Question: In Sheet 1
[
values of 1 2 under the heading 'A' 'B' are given in the
Sheet 2
<URL>
under heading 'y'
I want to find value of 'X' using formula 1-2 whose value are given in the
Sheet 2
As you can see values are 1=0, 2=0, 3=175, 4=175, 5=258 and so on
Under the Sheet 1 <URL> to calculate under
heading X
cell 1 is 2-1 values are 0-0 so result would be =0
cell 1 is 5-2 values are 258-0 so result would be =258
cell 2 is 4-3 values are 175-175 so result would be =0
cell 3 is 8-5 values are 341.5-258.25 so result would be =83.25
How would I do that using the formula
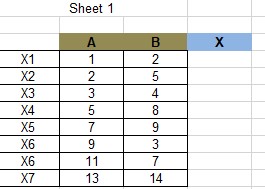
Answer: You can use 'VLOOKUP' or 'INDEX' and 'MATCH':
'VLOOKUP':
'''
=VLOOKUP(C2,F:H,3,0)-VLOOKUP(B2,F:H,3,0)
'''
<URL>
'INDEX'/'MATCH' (longer but more robust to column additions and such):
'''
=INDEX(H:H,MATCH(C2,F:F,0))-INDEX(H:H,MATCH(B2,F:F,0))
'''
<URL>